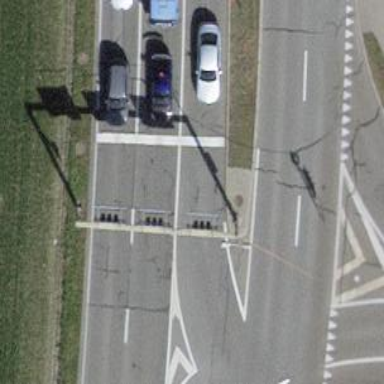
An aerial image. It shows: Road with traffic signals.